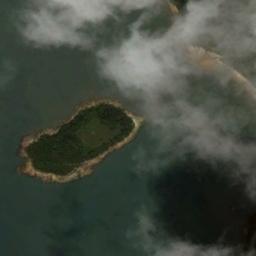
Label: island